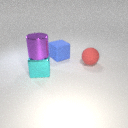
large cyan metal cube to the left of large red rubber sphere